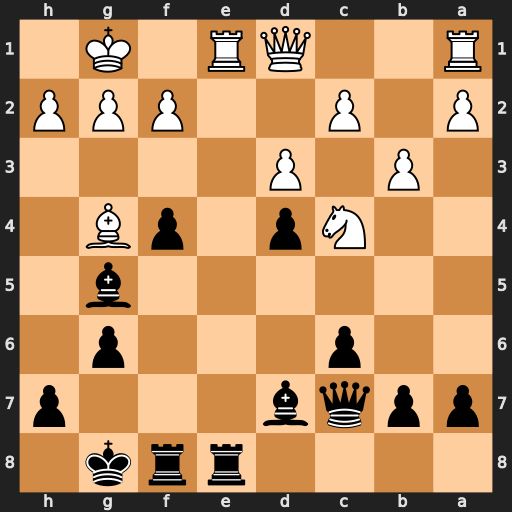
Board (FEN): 4rrk1/ppqb3p/2p3p1/6b1/2Np1pB1/1P1P4/P1P2PPP/R2QR1K1
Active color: b
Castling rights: -
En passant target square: -
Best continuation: Rxe1+ Qxe1 Bxg4